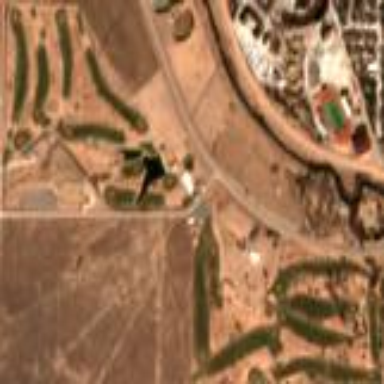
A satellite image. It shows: Golf course.